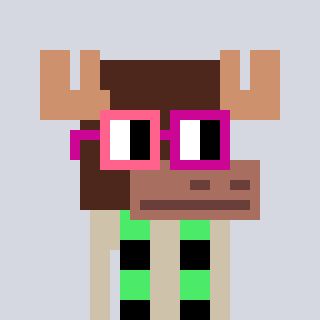
a pixel art character with square pink and red glasses, a moose-shaped head and a bege-colored body on a cool background